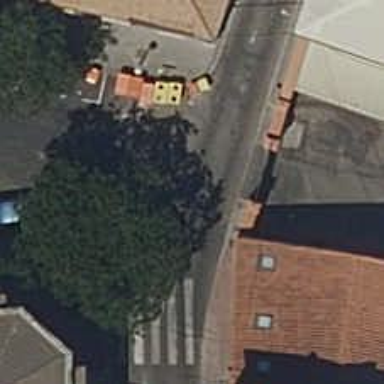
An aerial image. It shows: Road with traffic signals.